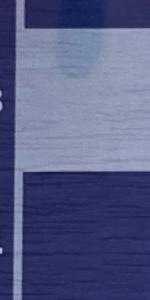
Label: Empty